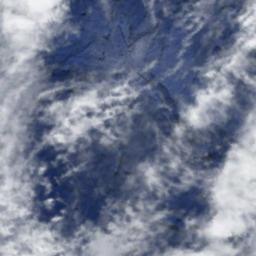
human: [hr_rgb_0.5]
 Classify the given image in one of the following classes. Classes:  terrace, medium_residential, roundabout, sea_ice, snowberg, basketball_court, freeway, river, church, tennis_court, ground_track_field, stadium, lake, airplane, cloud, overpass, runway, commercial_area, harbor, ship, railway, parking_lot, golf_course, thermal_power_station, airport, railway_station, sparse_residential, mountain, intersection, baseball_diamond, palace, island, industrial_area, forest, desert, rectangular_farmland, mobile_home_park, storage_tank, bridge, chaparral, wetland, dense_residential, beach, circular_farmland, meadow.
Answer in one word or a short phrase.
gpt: cloud